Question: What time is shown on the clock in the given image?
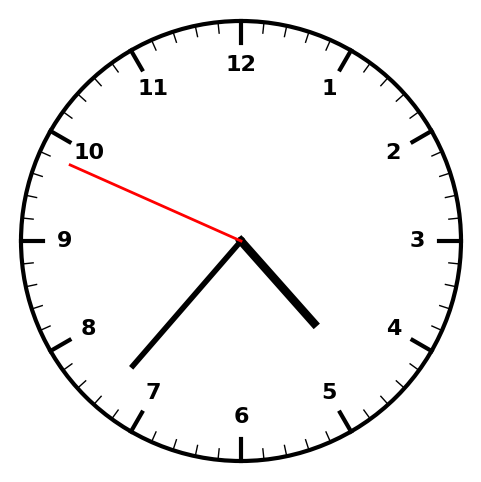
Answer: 04:36:49